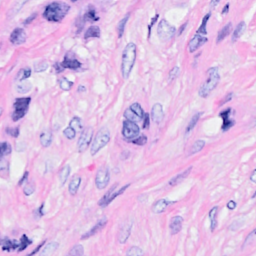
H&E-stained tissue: Breast